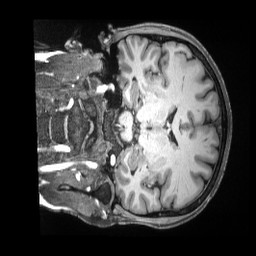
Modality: T1w
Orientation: coronal
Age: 50
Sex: female
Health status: ill
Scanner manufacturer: siemens
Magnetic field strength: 3 T
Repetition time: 2.5 s
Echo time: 0.00181 s